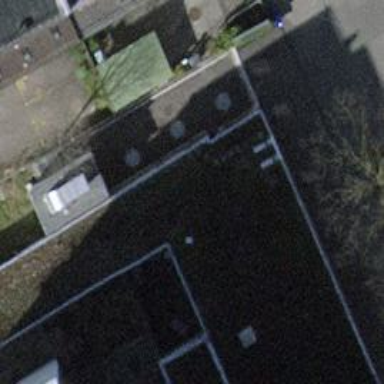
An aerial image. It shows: Parking entrance.